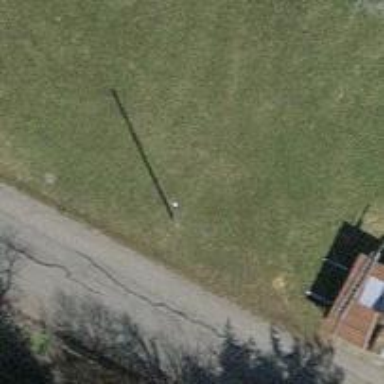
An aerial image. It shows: Straight power pole managing the electricity lines.